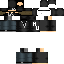
A male human skin with dark skin, wearing brown helmet dressed in a black hoodie and black pants, featuring a closed mouth.